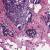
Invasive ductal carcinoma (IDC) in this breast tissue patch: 0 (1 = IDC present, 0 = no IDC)